Question: I am needing some clarification regarding this table that I'm designing.
Can it be done on mobile? And if it can be done on mobile, roughly how it will look?

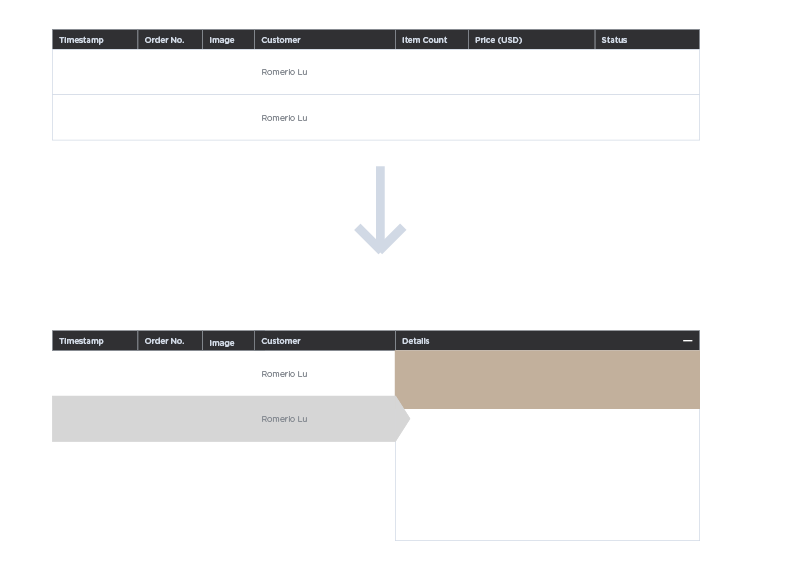
Answer: If you want to test if in a specific mobile will it works you can do by two ways :
1-<URL>
2-Or you just can press f12 and search 'Toggle device mobile', there you can select a mobile to see if your web is correctly rensponsive.
Here's the example : <URL>
<URL>
<URL>